Interaction volume radius: 10 \u00c5
Interaction volume height: 15 \u00c5
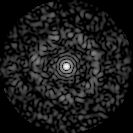
Disorder parameter: 0.8286